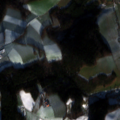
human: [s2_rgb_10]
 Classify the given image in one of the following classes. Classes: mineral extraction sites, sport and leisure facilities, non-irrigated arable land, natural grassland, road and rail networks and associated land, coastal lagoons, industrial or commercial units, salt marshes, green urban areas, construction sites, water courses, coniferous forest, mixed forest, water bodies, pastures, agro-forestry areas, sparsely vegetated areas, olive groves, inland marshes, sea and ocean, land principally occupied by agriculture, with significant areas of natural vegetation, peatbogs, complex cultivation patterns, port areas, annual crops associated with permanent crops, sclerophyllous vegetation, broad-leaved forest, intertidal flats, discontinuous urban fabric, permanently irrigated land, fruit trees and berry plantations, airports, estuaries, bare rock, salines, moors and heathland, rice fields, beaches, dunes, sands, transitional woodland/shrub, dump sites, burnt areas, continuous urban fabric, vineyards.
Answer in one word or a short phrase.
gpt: discontinuous urban fabric, non-irrigated arable land, pastures, complex cultivation patterns, land principally occupied by agriculture, with significant areas of natural vegetation, coniferous forest, mixed forest